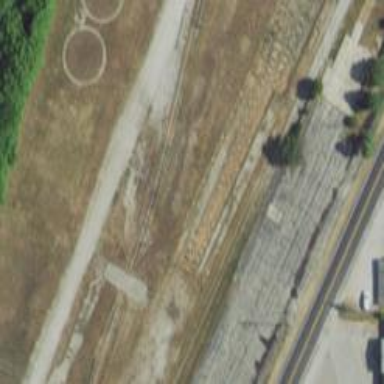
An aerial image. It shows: Abandoned spur railway.